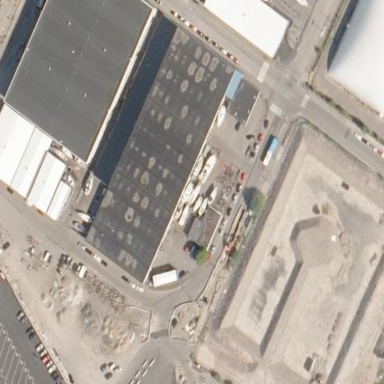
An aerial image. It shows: Storage rental shop.